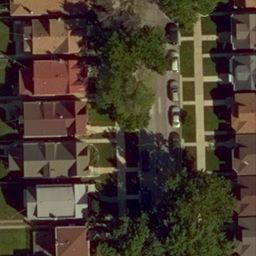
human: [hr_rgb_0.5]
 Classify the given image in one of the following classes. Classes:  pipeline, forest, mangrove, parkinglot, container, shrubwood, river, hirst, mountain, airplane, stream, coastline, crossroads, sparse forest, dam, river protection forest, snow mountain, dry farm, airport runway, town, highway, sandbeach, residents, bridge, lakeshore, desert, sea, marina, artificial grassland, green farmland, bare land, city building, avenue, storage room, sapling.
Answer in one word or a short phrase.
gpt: residents